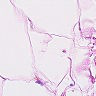
Metastatic tissue present: no